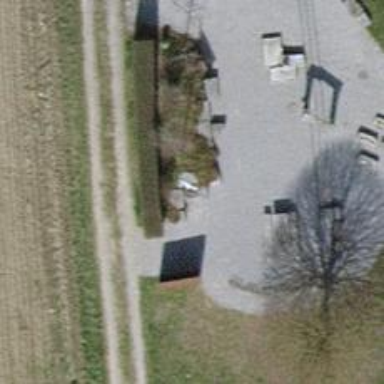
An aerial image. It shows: Barbecue facility.